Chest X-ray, PA view. Patient: 21 years old, sex F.
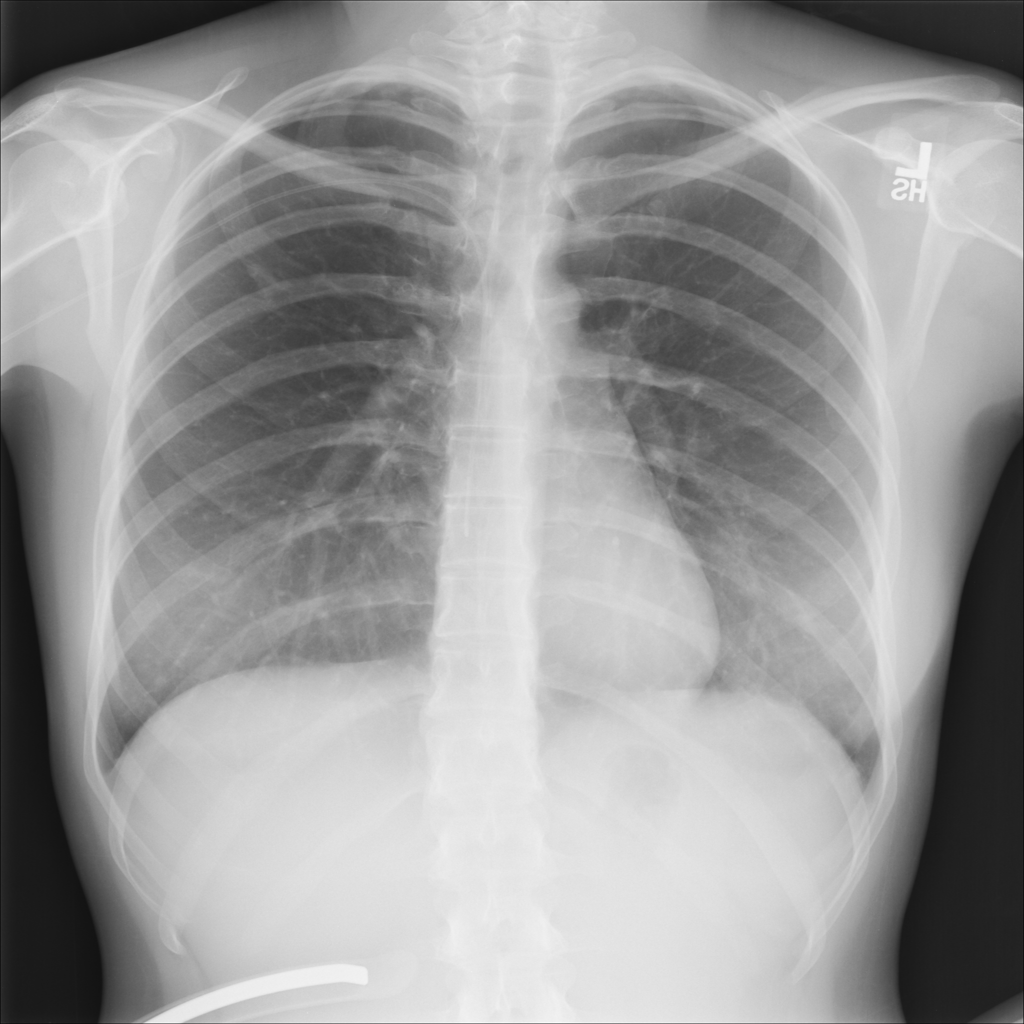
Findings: No Finding